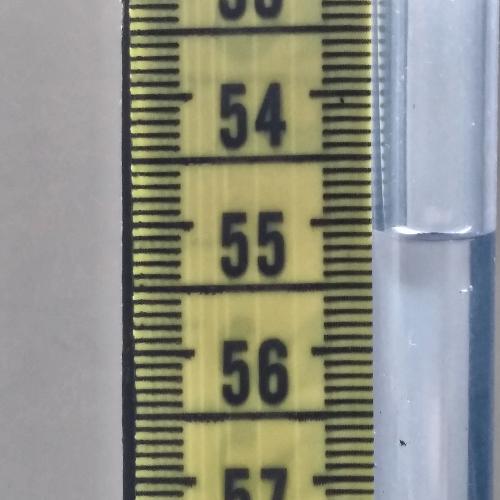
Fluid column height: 55.1 cm